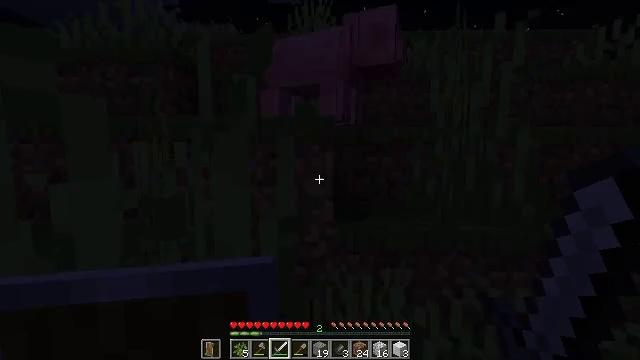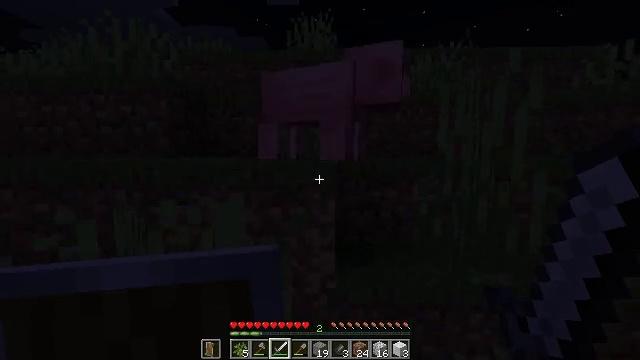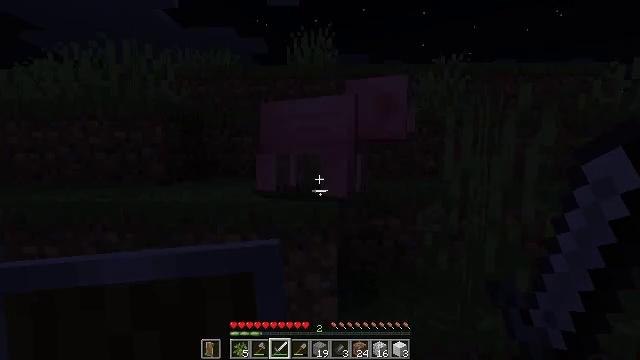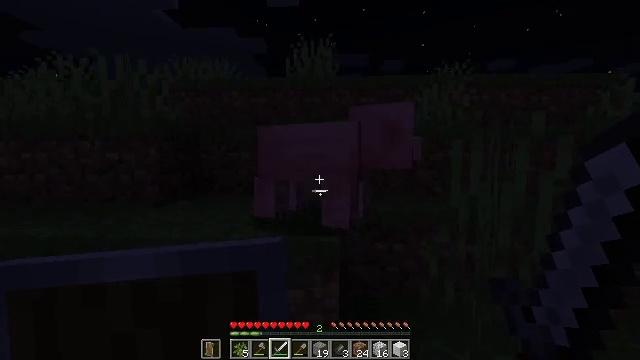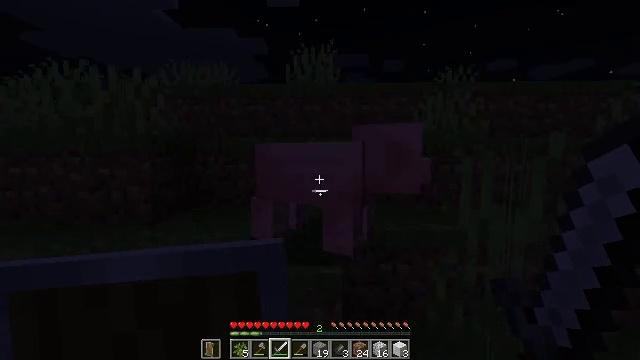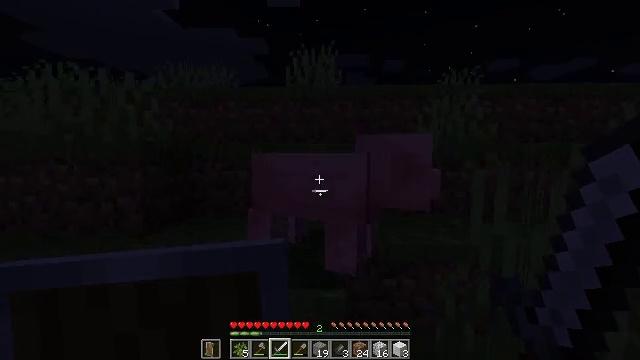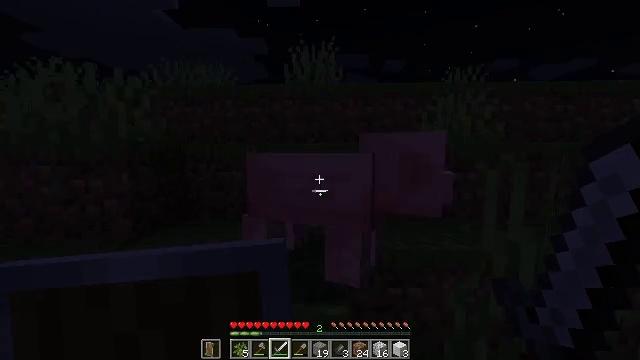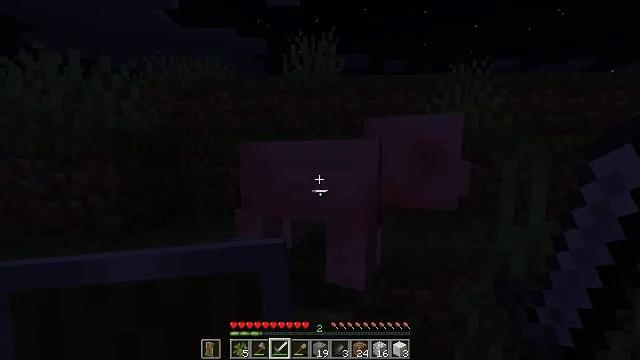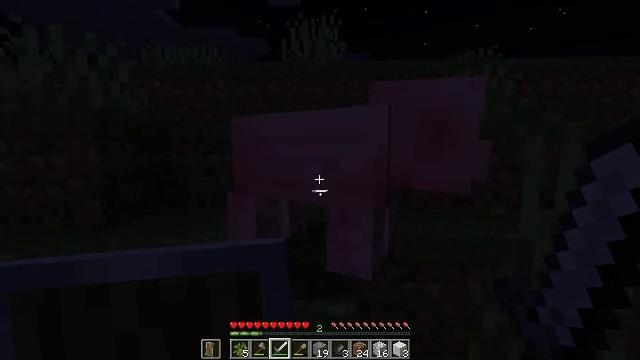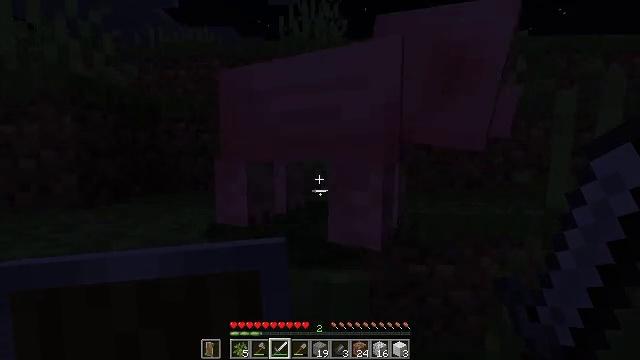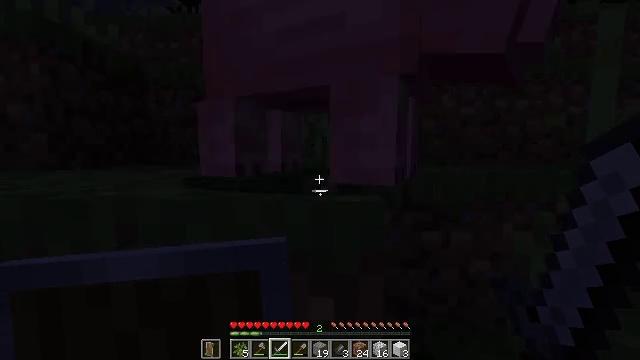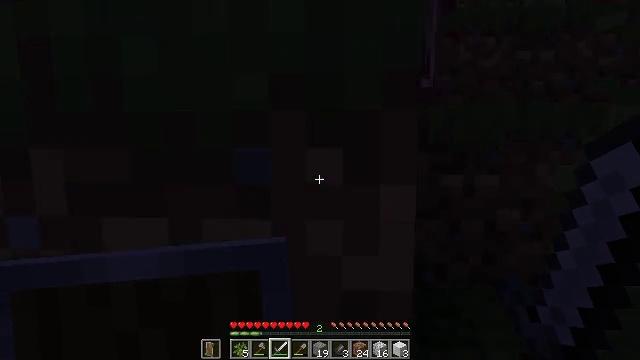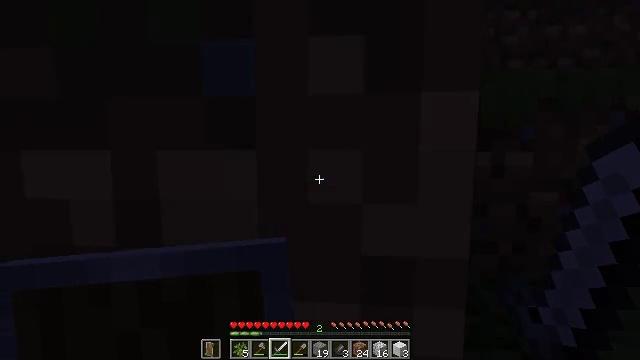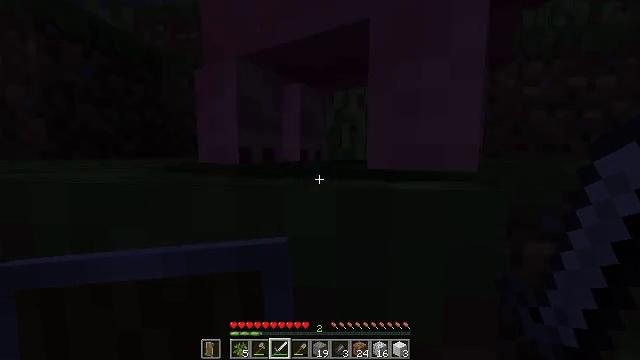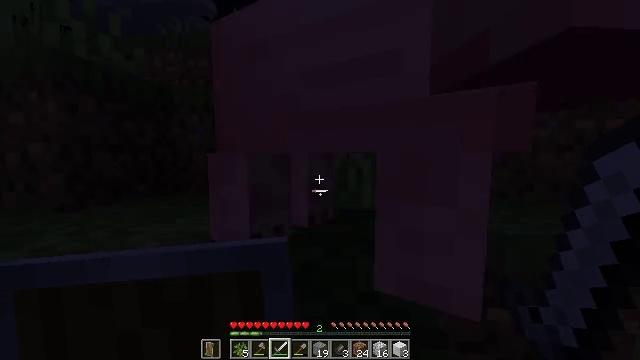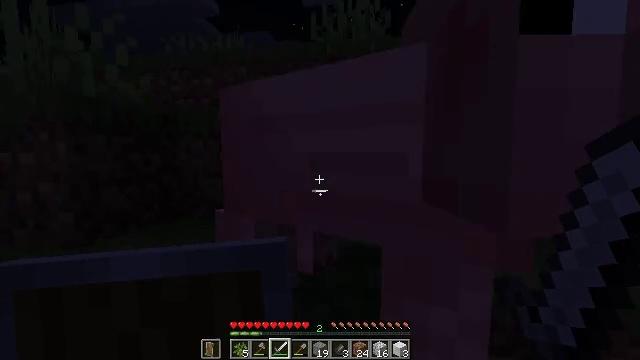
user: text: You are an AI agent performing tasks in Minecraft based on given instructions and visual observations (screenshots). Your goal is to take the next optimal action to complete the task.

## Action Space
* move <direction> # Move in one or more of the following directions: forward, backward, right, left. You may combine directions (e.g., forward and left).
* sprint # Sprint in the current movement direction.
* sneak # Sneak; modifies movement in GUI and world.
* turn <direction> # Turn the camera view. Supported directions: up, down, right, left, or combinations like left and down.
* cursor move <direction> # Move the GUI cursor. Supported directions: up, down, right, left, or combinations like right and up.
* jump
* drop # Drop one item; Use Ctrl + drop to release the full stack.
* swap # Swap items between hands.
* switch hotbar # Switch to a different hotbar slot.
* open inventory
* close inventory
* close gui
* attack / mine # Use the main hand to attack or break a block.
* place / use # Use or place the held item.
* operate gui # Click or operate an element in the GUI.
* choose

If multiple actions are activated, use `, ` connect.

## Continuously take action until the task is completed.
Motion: motion action
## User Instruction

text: Hunt a pig.
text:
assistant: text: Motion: move forward, jump
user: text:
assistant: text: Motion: move forward, jump
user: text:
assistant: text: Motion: move forward, jump
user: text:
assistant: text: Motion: move forward, jump
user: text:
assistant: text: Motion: move forward
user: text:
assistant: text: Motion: move forward
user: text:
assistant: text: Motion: move forward
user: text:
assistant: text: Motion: move forward
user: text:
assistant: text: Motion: move forward
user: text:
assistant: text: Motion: move forward
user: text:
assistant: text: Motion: move forward, jump
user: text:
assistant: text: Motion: move forward, turn left, jump
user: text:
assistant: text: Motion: move forward, turn left, jump
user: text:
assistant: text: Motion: move forward, turn left, jump
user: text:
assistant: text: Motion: move forward, jump
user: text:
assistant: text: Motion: move forward
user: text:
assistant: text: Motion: move forward
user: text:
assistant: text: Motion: move forward
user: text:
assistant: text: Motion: move forward
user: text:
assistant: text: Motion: move forward
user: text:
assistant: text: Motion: move forward
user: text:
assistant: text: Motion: move forward
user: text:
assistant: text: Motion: move forward
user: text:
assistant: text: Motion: move forward
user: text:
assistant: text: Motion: move forward
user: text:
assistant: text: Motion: move forward
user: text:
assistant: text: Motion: move forward
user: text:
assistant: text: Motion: move forward
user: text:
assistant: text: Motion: move forward and move left
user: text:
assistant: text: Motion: move forward and move left